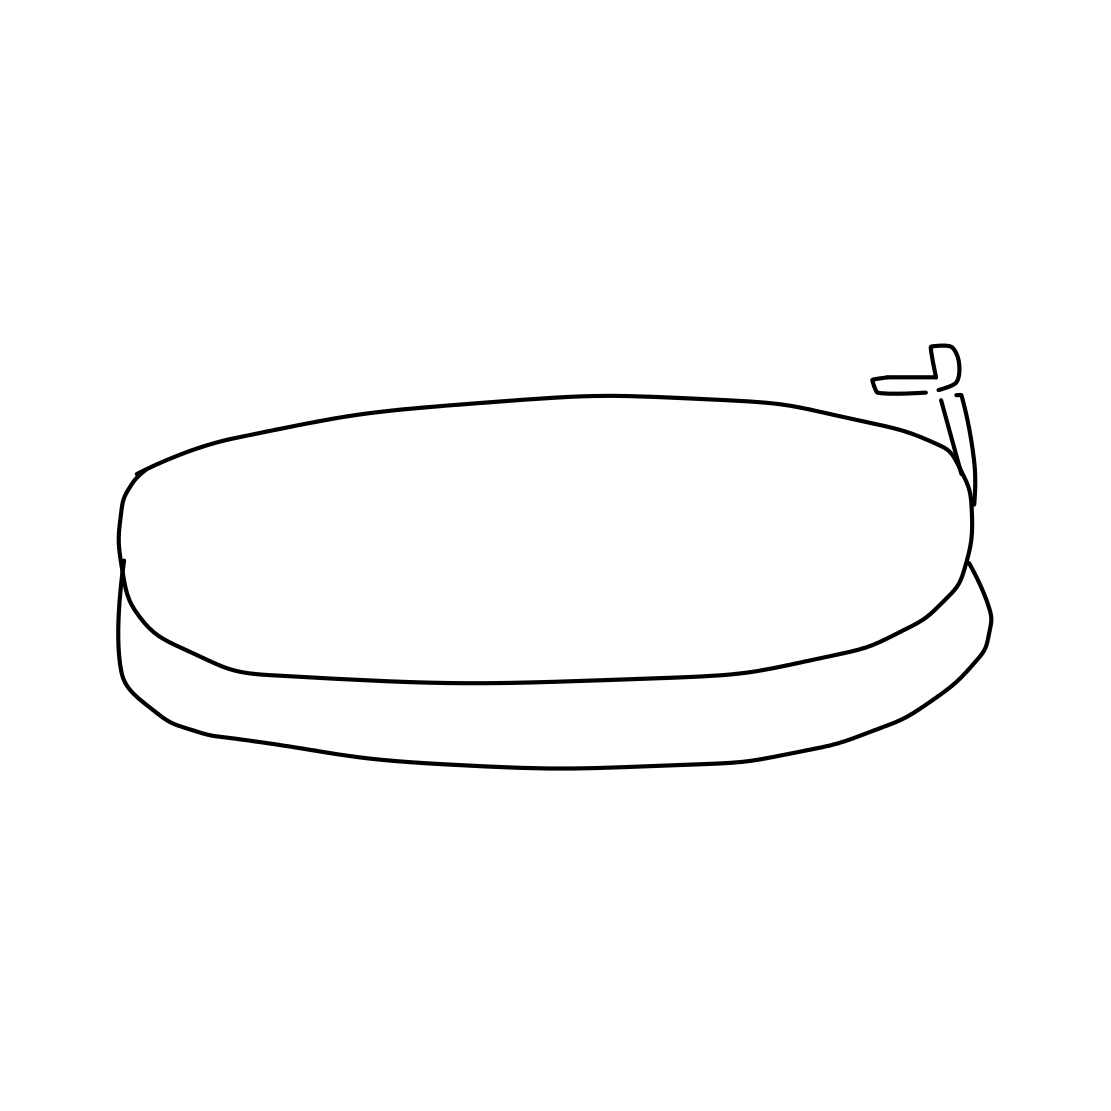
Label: bathtub